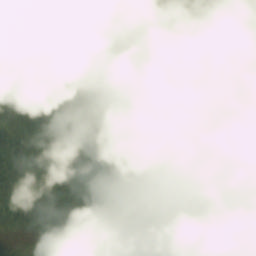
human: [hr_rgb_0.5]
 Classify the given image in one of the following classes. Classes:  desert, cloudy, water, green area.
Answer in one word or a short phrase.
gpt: cloudy